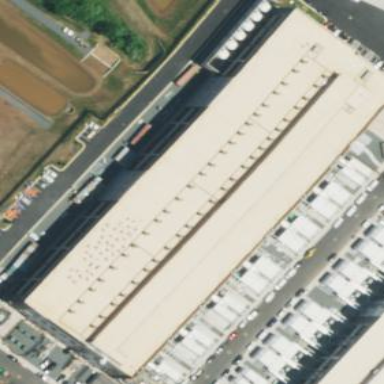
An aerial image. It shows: Data center building.